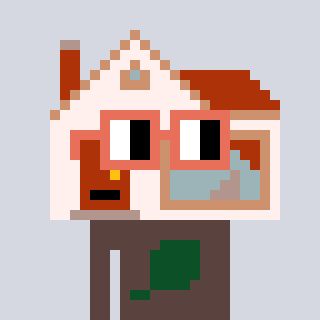
a pixel art character with square orange glasses, a house-shaped head and a darkbrown-colored body on a cool background